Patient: sex F, age 71
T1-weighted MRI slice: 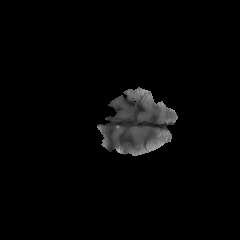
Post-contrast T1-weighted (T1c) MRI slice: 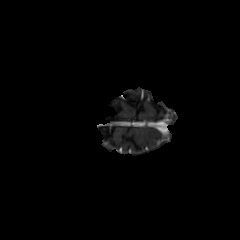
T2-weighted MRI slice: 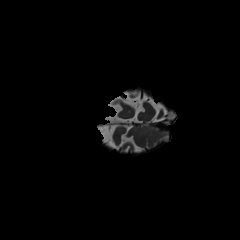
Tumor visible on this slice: yes
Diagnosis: Glioblastoma, IDH-wildtype
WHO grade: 4